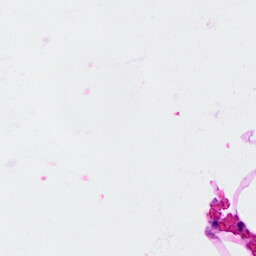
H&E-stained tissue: Breast